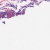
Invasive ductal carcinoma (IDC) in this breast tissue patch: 0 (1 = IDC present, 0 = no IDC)